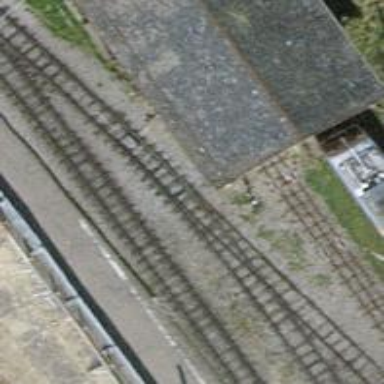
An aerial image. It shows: Narrow-gauge railway track electrified by contact line.